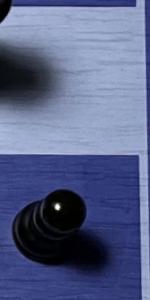
Label: Pawn_Black